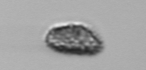
Label: Pseudochattonella_farcimen